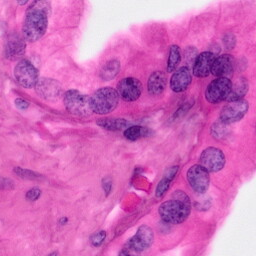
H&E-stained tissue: Pancreatic